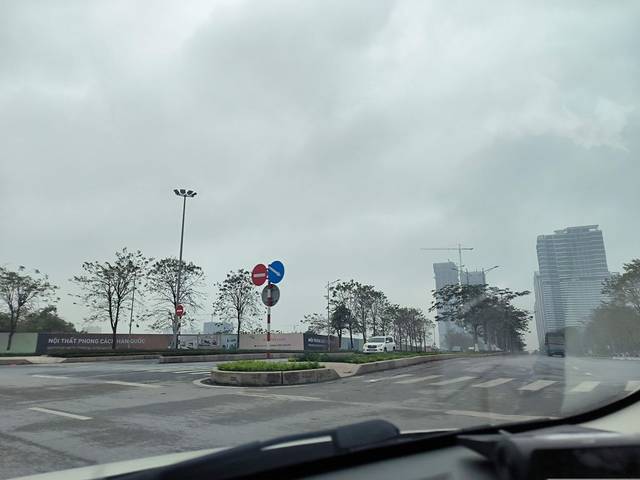
Region: Vietnam
Coordinates: 21.063, 105.805